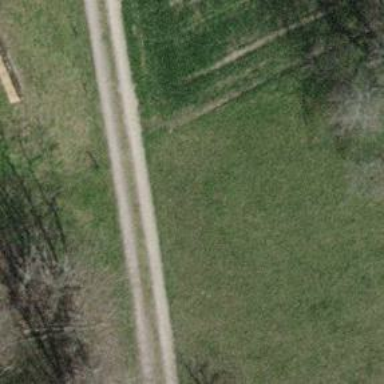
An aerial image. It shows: Track road leading to shooting range.